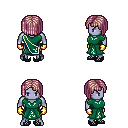
a pixel art fantasy rpg character, male body template, dark elf, purple skin, sash dress, white pants, white blonde pageboy hairstyle, gold gloves, ghillies, four views (front, back, left, right), 2x2 character sprite sheet, small pixel art, hard edges, no anti-aliasing